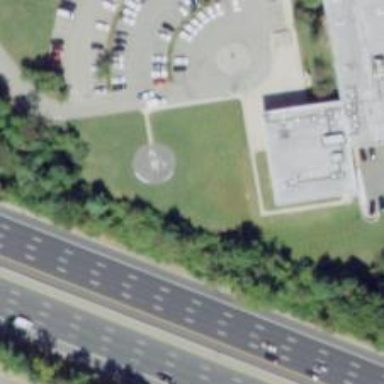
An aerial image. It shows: Image showing helipad at airport.